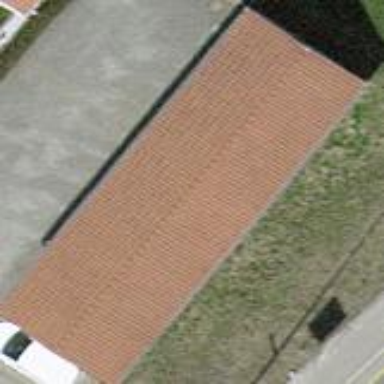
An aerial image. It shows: Group of garages.